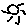
Label: sun